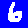
Digit: 6